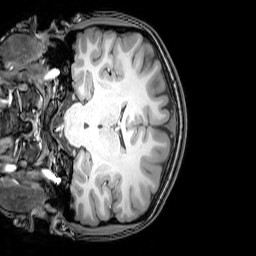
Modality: T1w
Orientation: coronal
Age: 20
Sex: female
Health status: healthy
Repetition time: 0.081 s
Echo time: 0.037 s